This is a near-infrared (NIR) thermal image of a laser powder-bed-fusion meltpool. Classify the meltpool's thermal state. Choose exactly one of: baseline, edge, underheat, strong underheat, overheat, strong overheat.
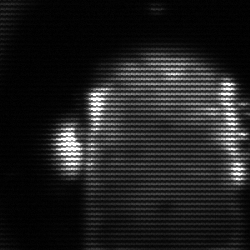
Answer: baseline